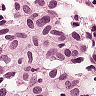
Metastatic tissue present: yes